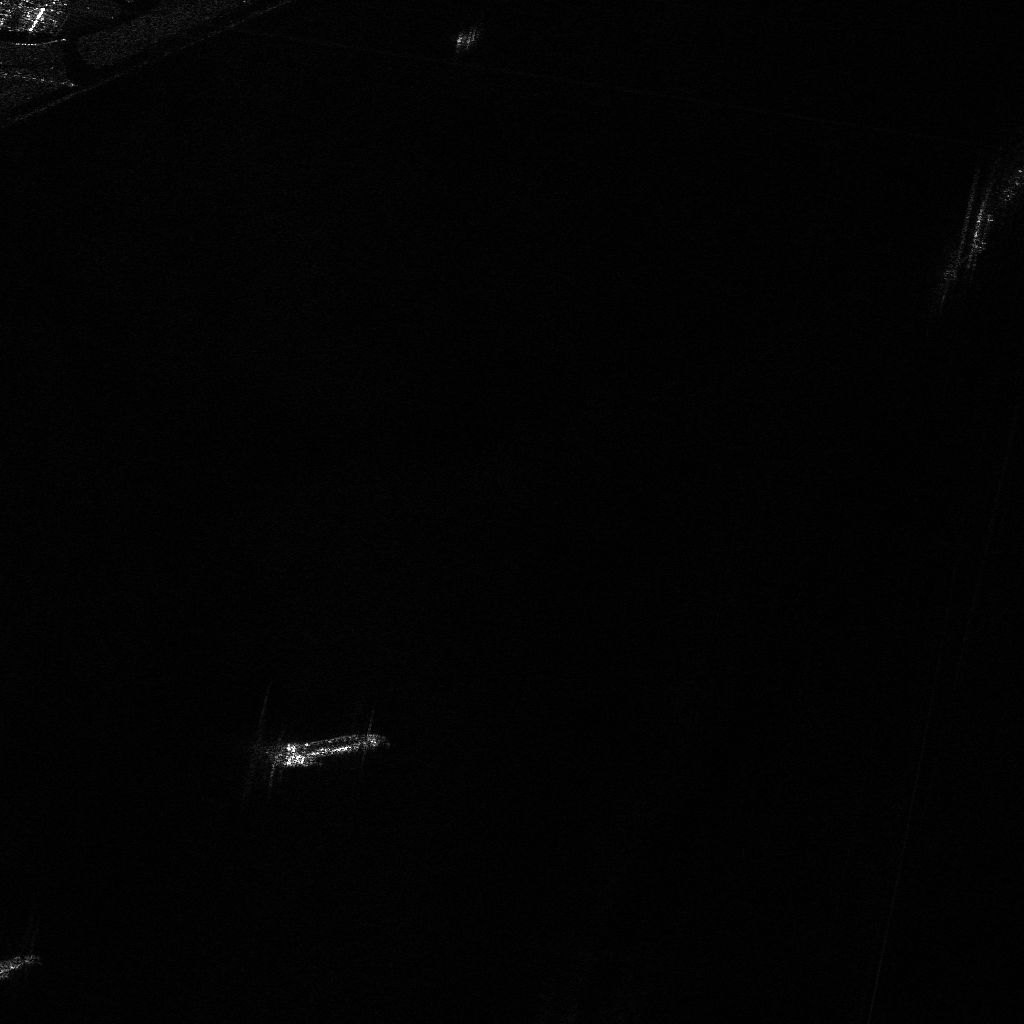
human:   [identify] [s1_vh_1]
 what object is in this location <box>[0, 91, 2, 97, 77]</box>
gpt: <ref>1 medium container at the bottom left</ref>